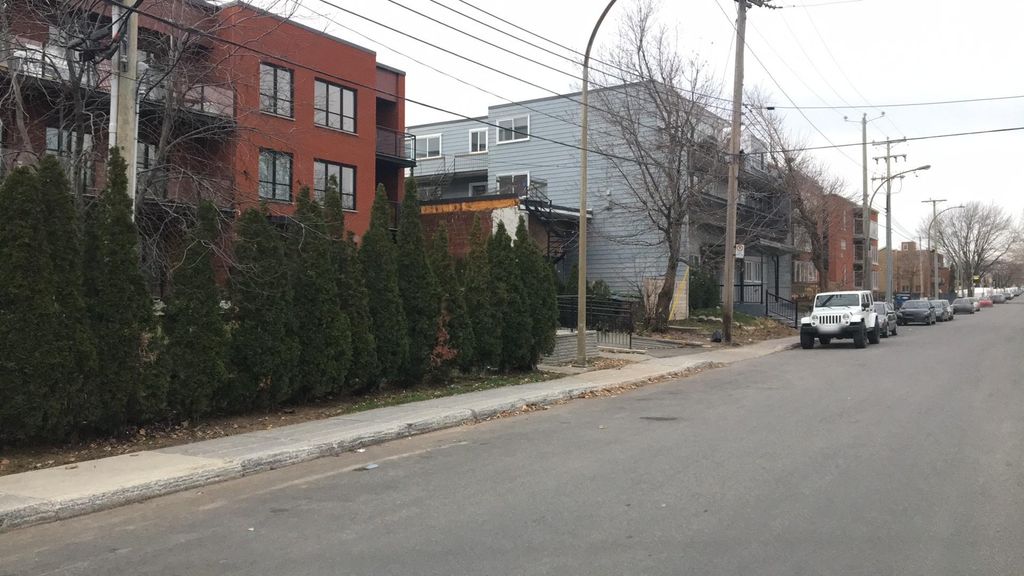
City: montreal